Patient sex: F
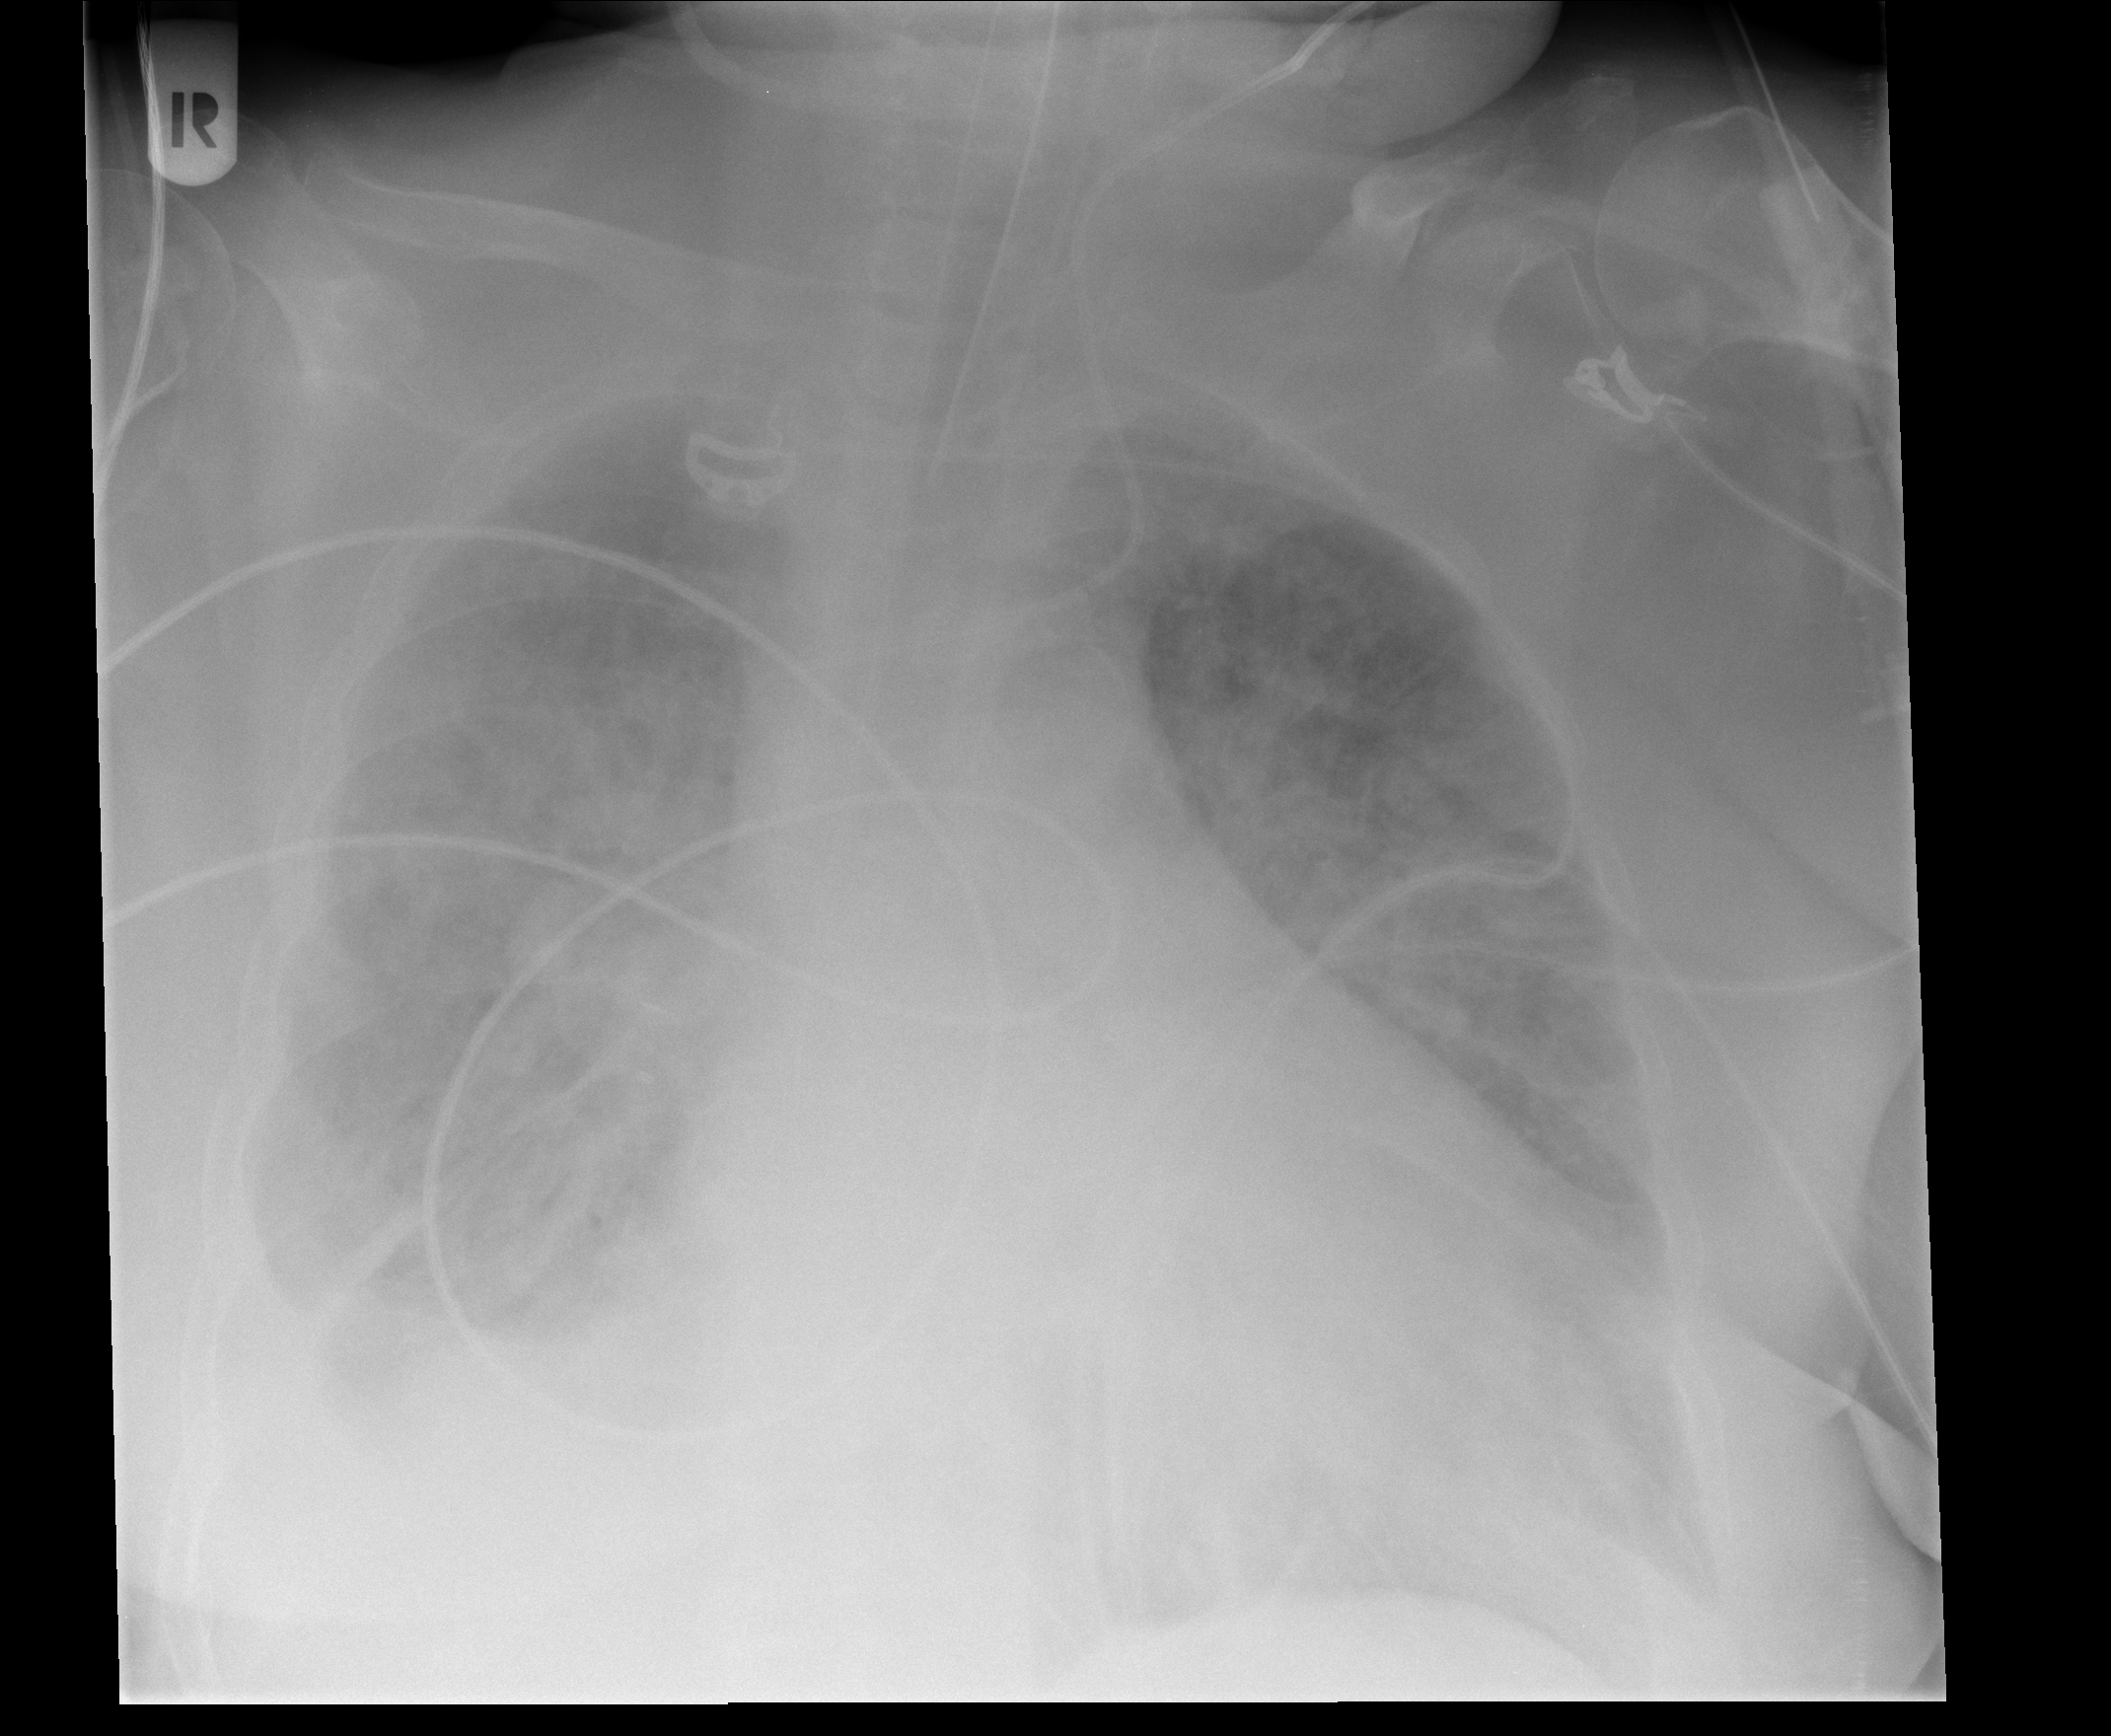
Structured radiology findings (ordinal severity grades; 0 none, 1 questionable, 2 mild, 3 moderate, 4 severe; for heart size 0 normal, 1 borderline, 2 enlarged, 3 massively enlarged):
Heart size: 2
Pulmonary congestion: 0
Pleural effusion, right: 3
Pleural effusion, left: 3
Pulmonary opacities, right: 2
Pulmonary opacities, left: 1
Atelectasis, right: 1
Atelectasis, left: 2